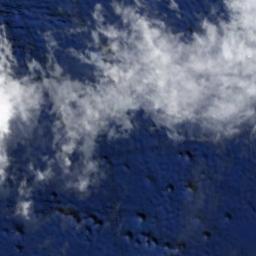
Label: cloud